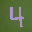
Label: 4